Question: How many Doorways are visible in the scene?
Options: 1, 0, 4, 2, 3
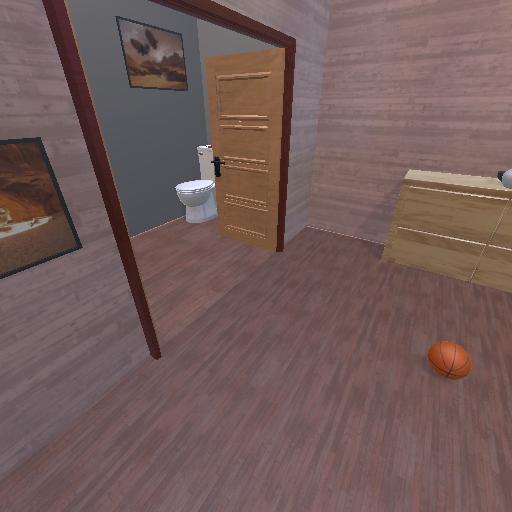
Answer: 1